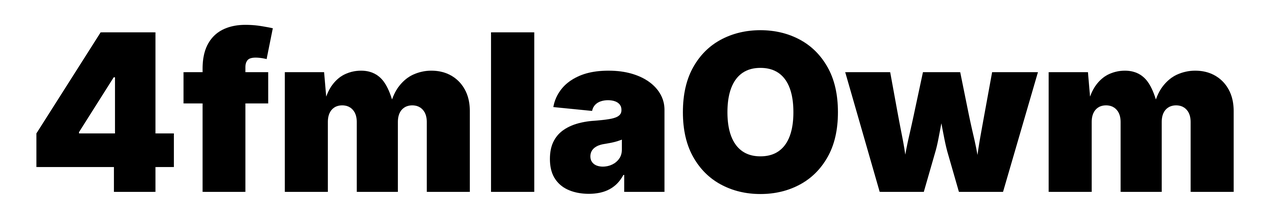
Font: Inter_Black